Field crop: maize
Growth stage: 1
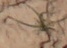
Species: lolium